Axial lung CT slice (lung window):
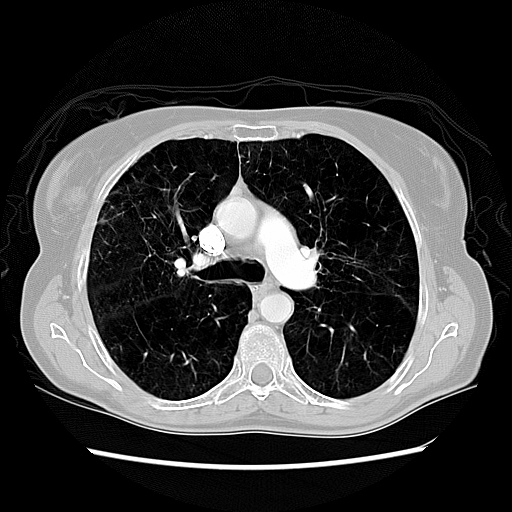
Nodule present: no